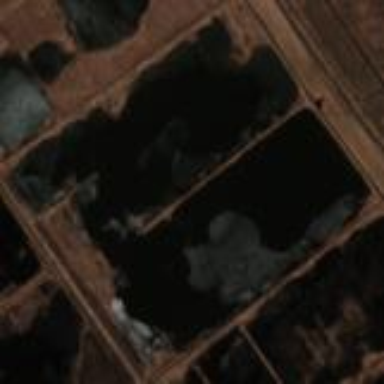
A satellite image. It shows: Bog wetland with peat cutting quarry.